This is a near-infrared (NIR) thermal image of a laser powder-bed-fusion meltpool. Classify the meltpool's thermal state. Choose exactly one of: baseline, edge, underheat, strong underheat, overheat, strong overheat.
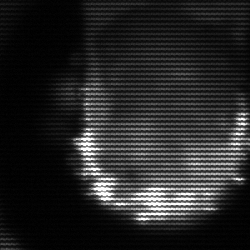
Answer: baseline